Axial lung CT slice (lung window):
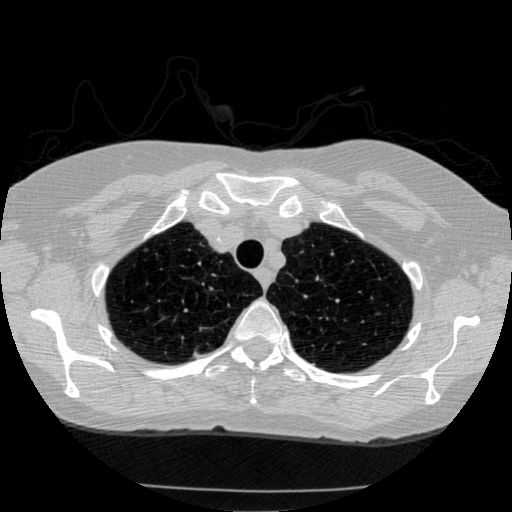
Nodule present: no